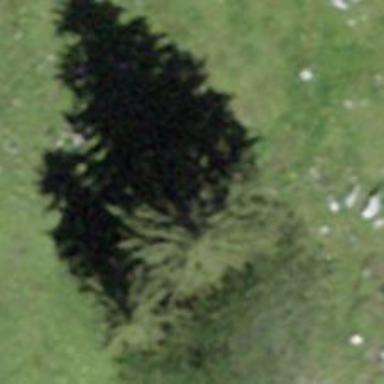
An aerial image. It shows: Needle-leaved tree in its natural environment.